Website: macys
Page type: billing-address
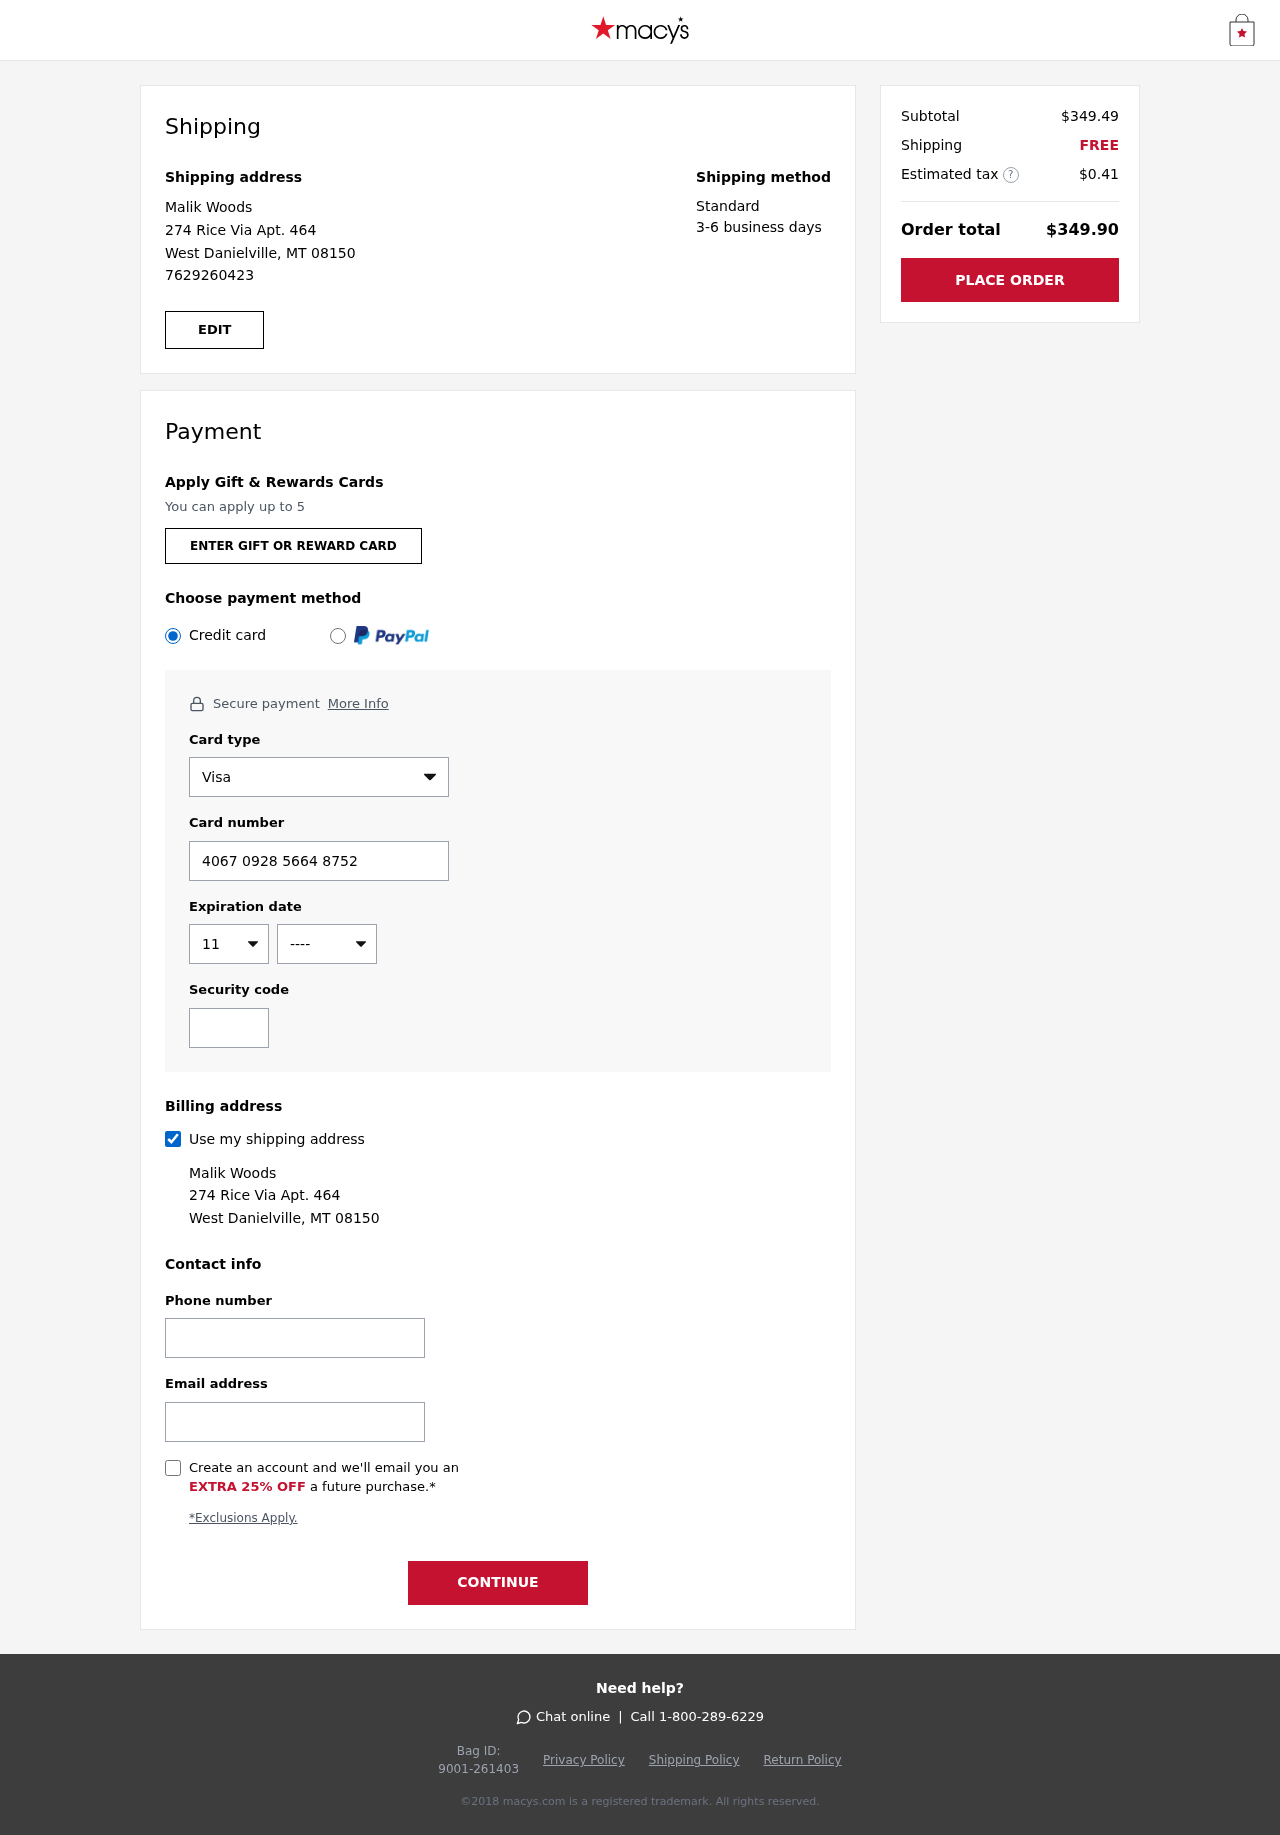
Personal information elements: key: PII_CARD_CVV
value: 295
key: PII_CARD_EXPIRY_MONTH
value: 11
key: PII_CARD_EXPIRY_YEAR
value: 30
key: PII_CARD_NUMBER
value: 4067 0928 5664 8752
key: PII_CARD_TYPE
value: Visa
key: PII_EMAIL
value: malik.woods@gmail.com
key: PII_FULLNAME
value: Malik Woods
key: PII_PHONE
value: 7629260423
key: PII_STREET
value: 274 Rice Via Apt. 464
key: PII_CITY_STATE_ZIP
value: West Danielville, MT 08150
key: PII_FIRSTNAME
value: Malik
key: PII_LASTNAME
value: Woods
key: PII_FULLNAME2
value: Malik Woods
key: PII_FULLNAME3
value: Malik Woods
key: PII_FIRSTNAME2
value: Malik
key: PII_FIRSTNAME3
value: Malik
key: PII_LASTNAME2
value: Woods
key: PII_LASTNAME3
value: Woods
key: PII_FIRSTNAME_DERIVED
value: Malik
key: PII_LASTNAME_DERIVED
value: Woods
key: PII_FULLNAME_DERIVED
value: Malik Woods
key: PII_NAME_FULL_DERIVED
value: Malik Woods
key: PII_STREET2
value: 274 Rice Via Apt. 464
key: PII_PHONE2
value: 7629260423
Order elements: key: ORDER_SUBTOTAL
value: $349.49
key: ORDER_SHIPPING_COST
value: FREE
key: ORDER_TAX
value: $0.41
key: ORDER_TOTAL
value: $349.90